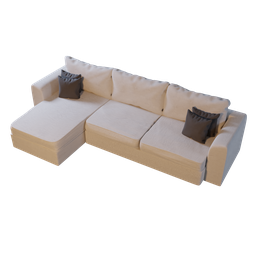
Label: furniture